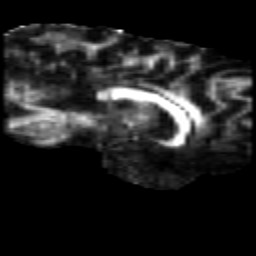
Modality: FA
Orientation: sagittal
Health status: healthy
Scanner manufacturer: siemens
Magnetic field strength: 3 T
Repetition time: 10 s
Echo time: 0.092 s